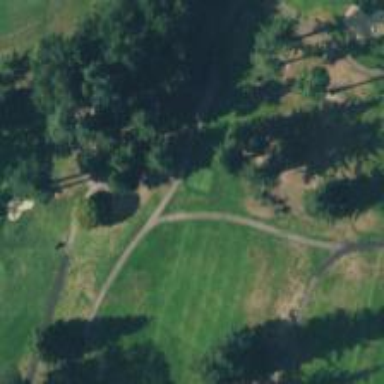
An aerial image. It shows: Path for both road and golf.